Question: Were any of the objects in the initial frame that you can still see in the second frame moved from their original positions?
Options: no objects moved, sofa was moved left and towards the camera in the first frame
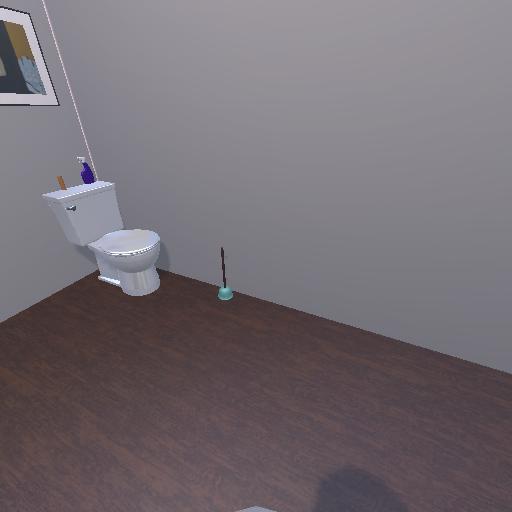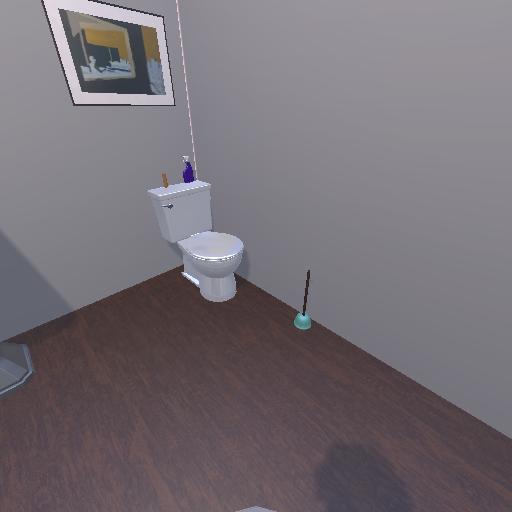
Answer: no objects moved